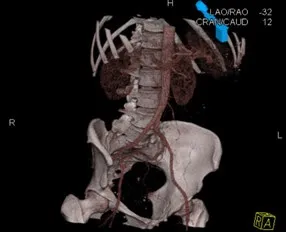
CT mesenteric angiogram demonstrating normal enhancement of intra-abdominal vessels with no active bleeding points but evidence of small vascular anomalies.
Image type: radiology (ct)